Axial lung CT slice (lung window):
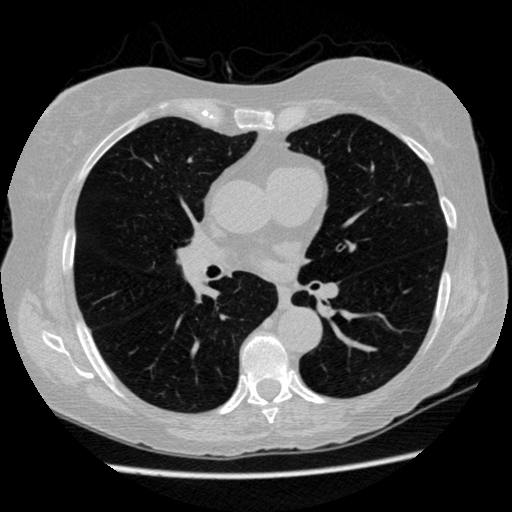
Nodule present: no